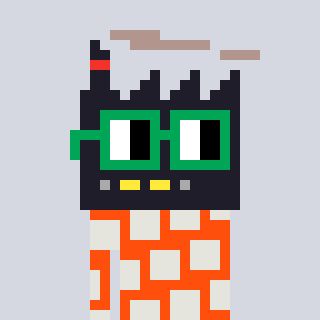
a pixel art character with square green glasses, a factory-shaped head and a orange-colored body on a cool background